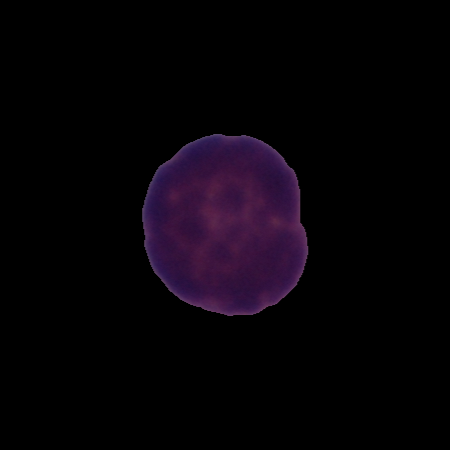
Label: healthy